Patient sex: M
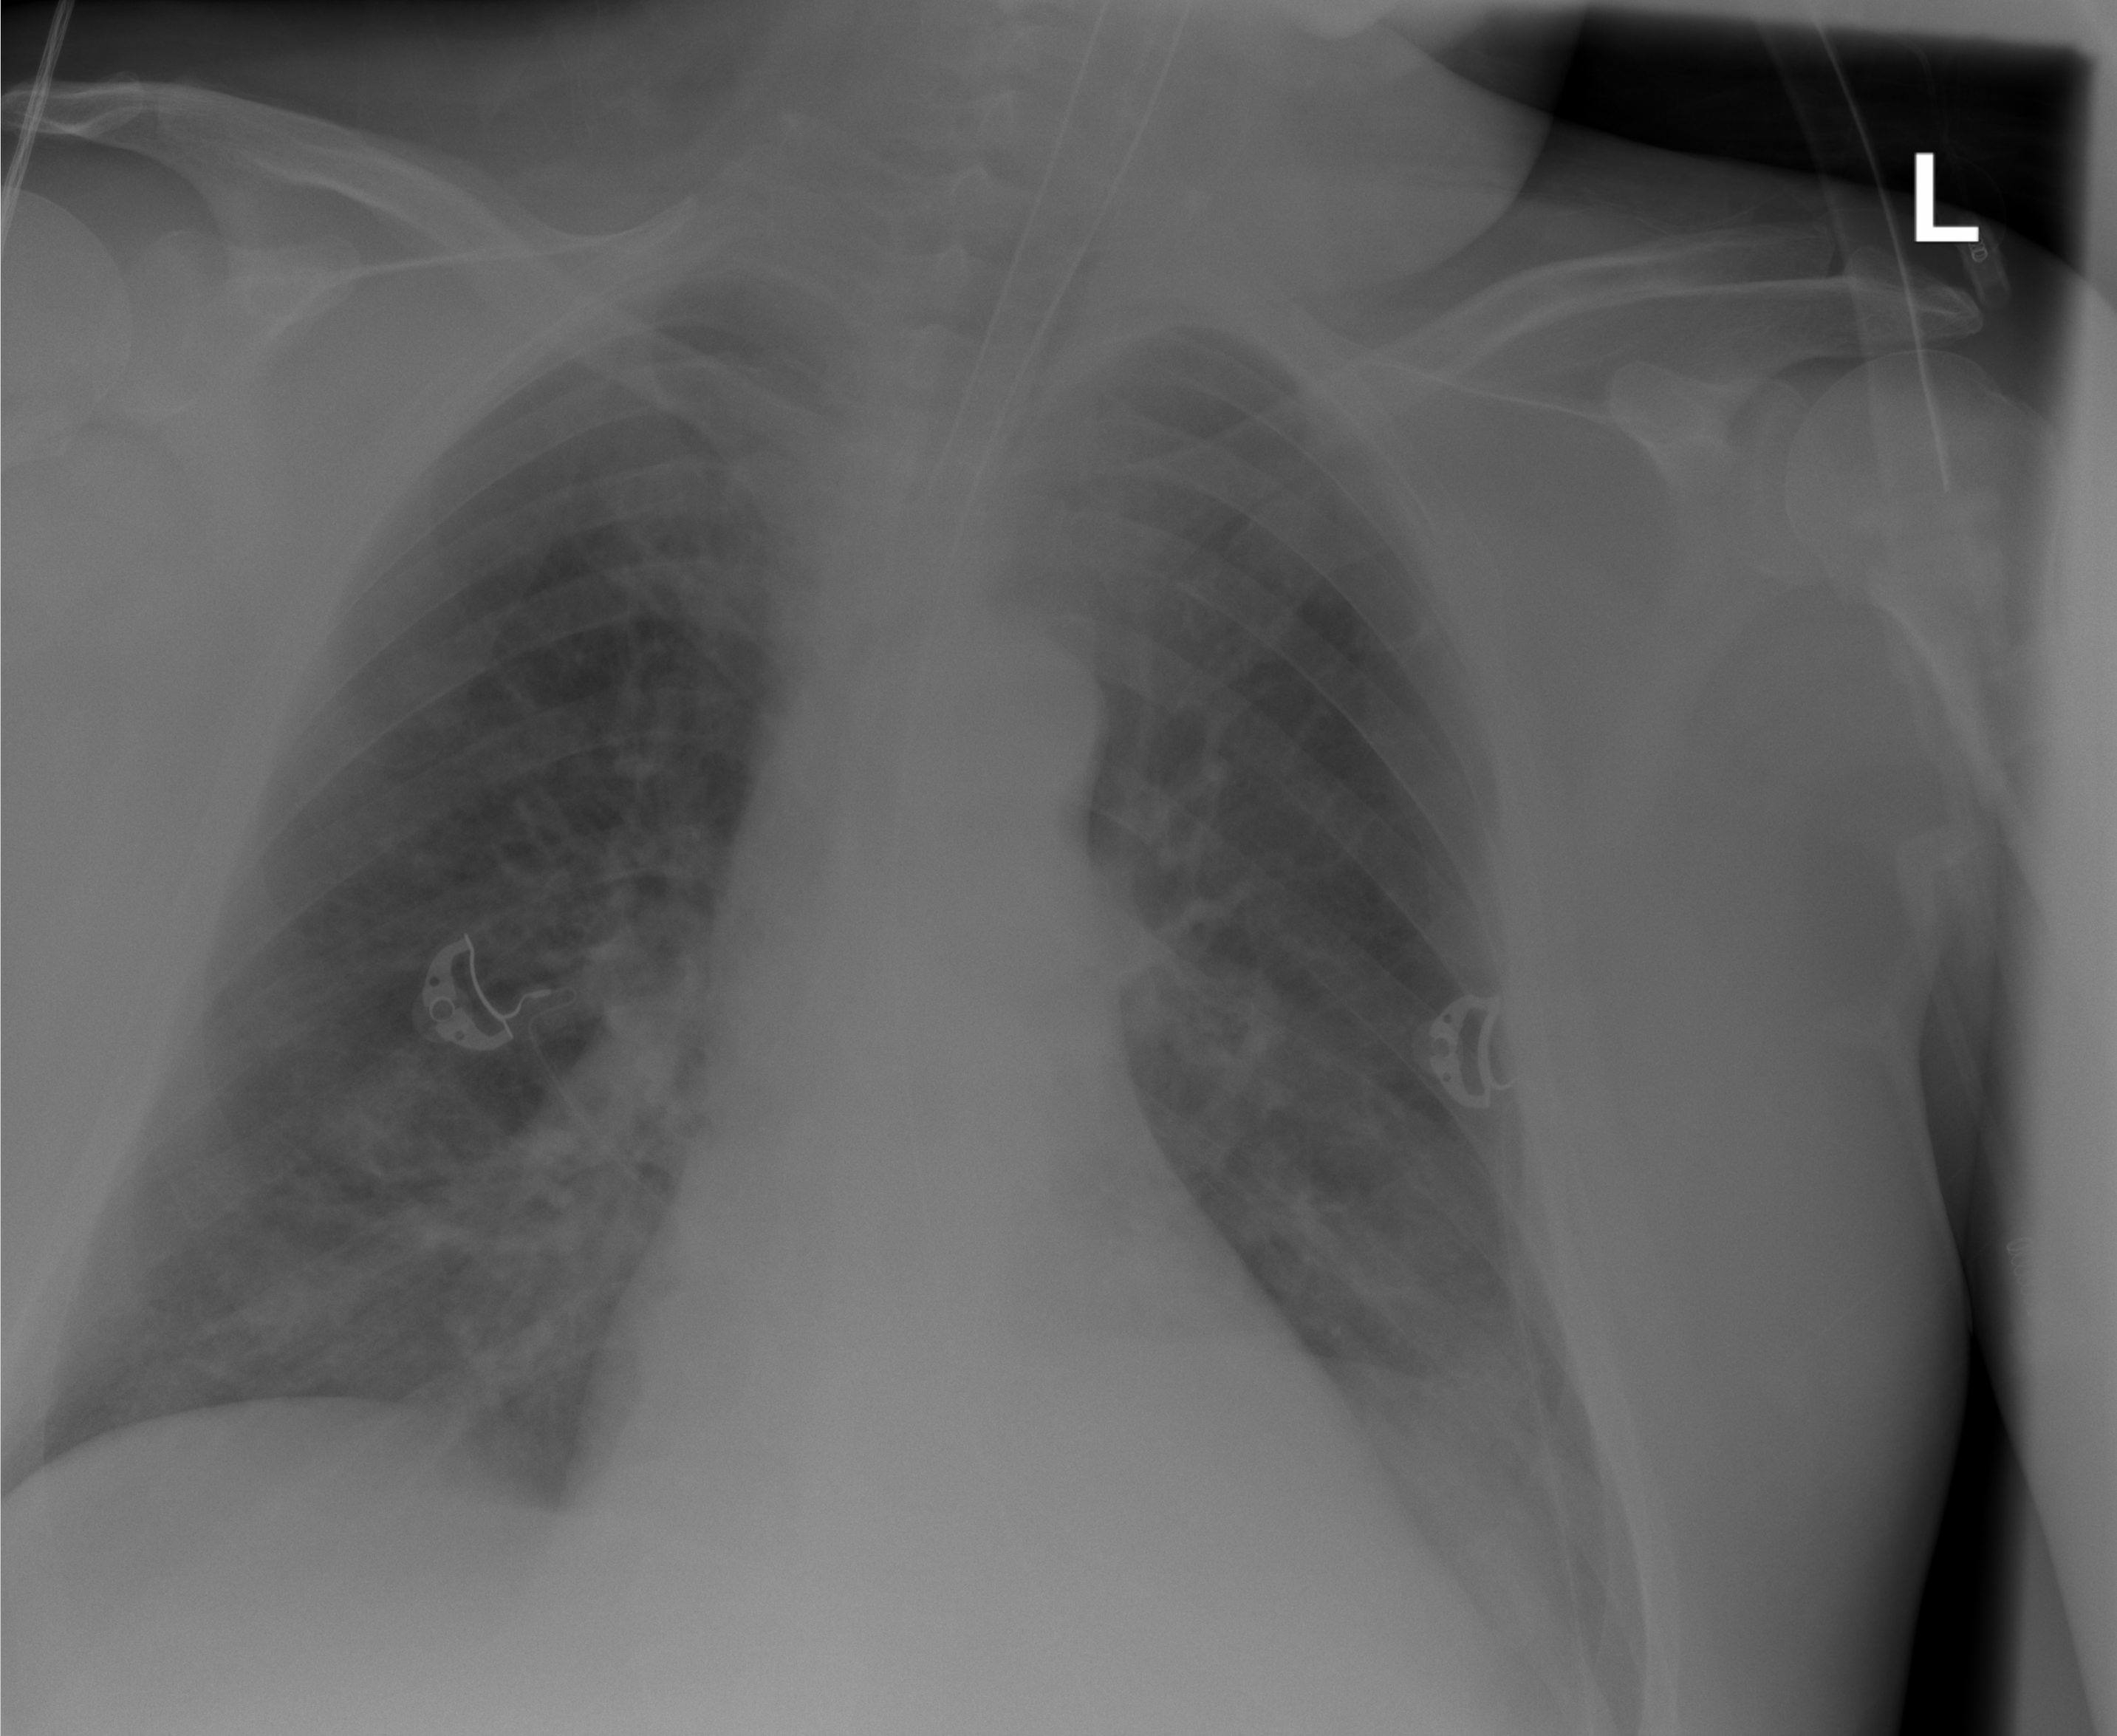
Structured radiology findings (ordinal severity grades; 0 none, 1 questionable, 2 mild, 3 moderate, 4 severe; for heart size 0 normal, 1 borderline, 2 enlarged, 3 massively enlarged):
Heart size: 0
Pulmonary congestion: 2
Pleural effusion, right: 0
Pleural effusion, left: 2
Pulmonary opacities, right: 2
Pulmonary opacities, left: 1
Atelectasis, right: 0
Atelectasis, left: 2